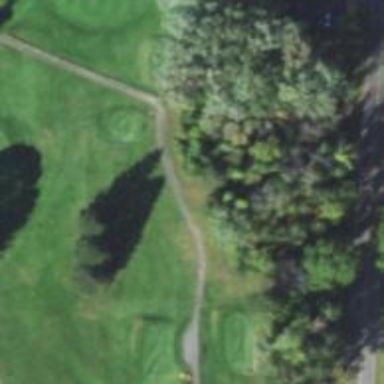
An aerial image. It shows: Pathway for golfing.